Question: I am getting the response from an external api like the given below screenshot.
How can i get the value of id i.e., '<PHONE>'

Here is how i do the request.
'''
$http.post('http://api.quickblox.com/users.json', {
token: quickbloxapitoken,
user: {
email: email,
login: email,
password: password
}
}, {
'Content-Type': 'application/x-www-form-urlencoded'
})
.then(function(results) {
console.log('1');
console.log(results);
console.log('2');
})
.catch(function(response) {
console.log('Error', response.status, response.data.errors);
});
'''
I tried to do 'console.log(results.id);' and 'console.log(results.data.id)' but i am getting only 'undefined' as the result.
How can i get it.
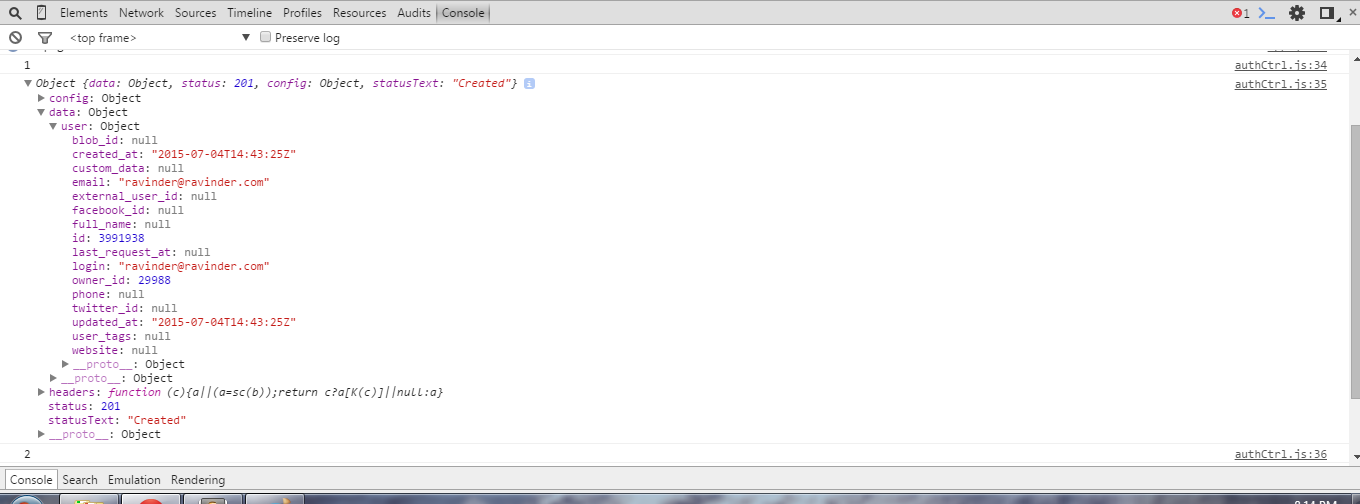
Answer: Your JSON is:
'''
{
data: {
user: {
id: 65
}
}
}
'''
You can acces to user data with 'results.data.user', eg: 'results.data.user.id'